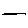
Label: line